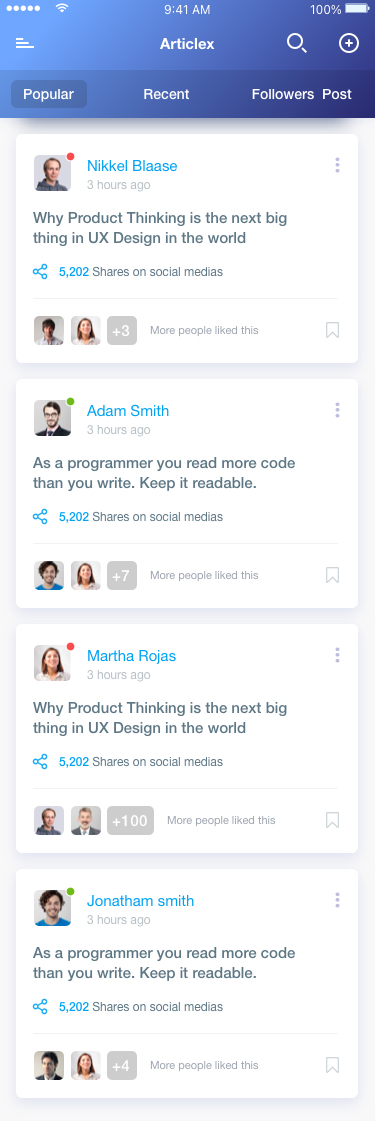
Text in this UI design:
Popular                  Recent                Followers  Post
Articlex
Why Product Thinking is the next big thing in UX Design in the world
5,202 Shares on social medias
Nikkel Blaase
3 hours ago
More people liked this
+3
As a programmer you read more code than you write. Keep it readable.
5,202 Shares on social medias
Adam Smith
3 hours ago
More people liked this
+7
Why Product Thinking is the next big thing in UX Design in the world
5,202 Shares on social medias
Martha Rojas
3 hours ago
More people liked this
+100
As a programmer you read more code than you write. Keep it readable.
5,202 Shares on social medias
Jonatham smith
3 hours ago
More people liked this
+4